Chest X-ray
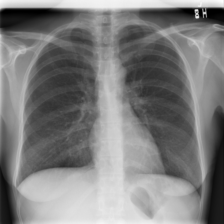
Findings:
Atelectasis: negative
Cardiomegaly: negative
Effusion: negative
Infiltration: negative
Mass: negative
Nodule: negative
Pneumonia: negative
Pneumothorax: negative
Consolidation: negative
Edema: negative
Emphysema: negative
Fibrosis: negative
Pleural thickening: negative
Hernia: negative